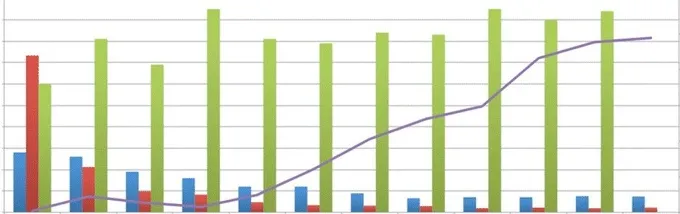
Vertical axis: values of serum creatinine, lactate dehydrogenase (LDH), hemoglobin, and platelet count during hospitalization in relation to treatment with plasmapheresis, systemic corticosteroids, intravenous immunoglobulin (IVIG) and rituximab therapy. Horizontal axis: time in days.
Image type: chart (chart)